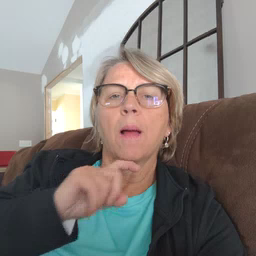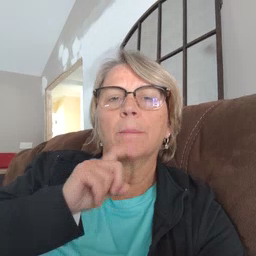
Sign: garbage